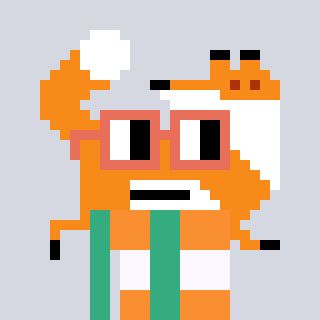
a pixel art character with square orange glasses, a fox-shaped head and a teal-colored body on a cool background